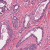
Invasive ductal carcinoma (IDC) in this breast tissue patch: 1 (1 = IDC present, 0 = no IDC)